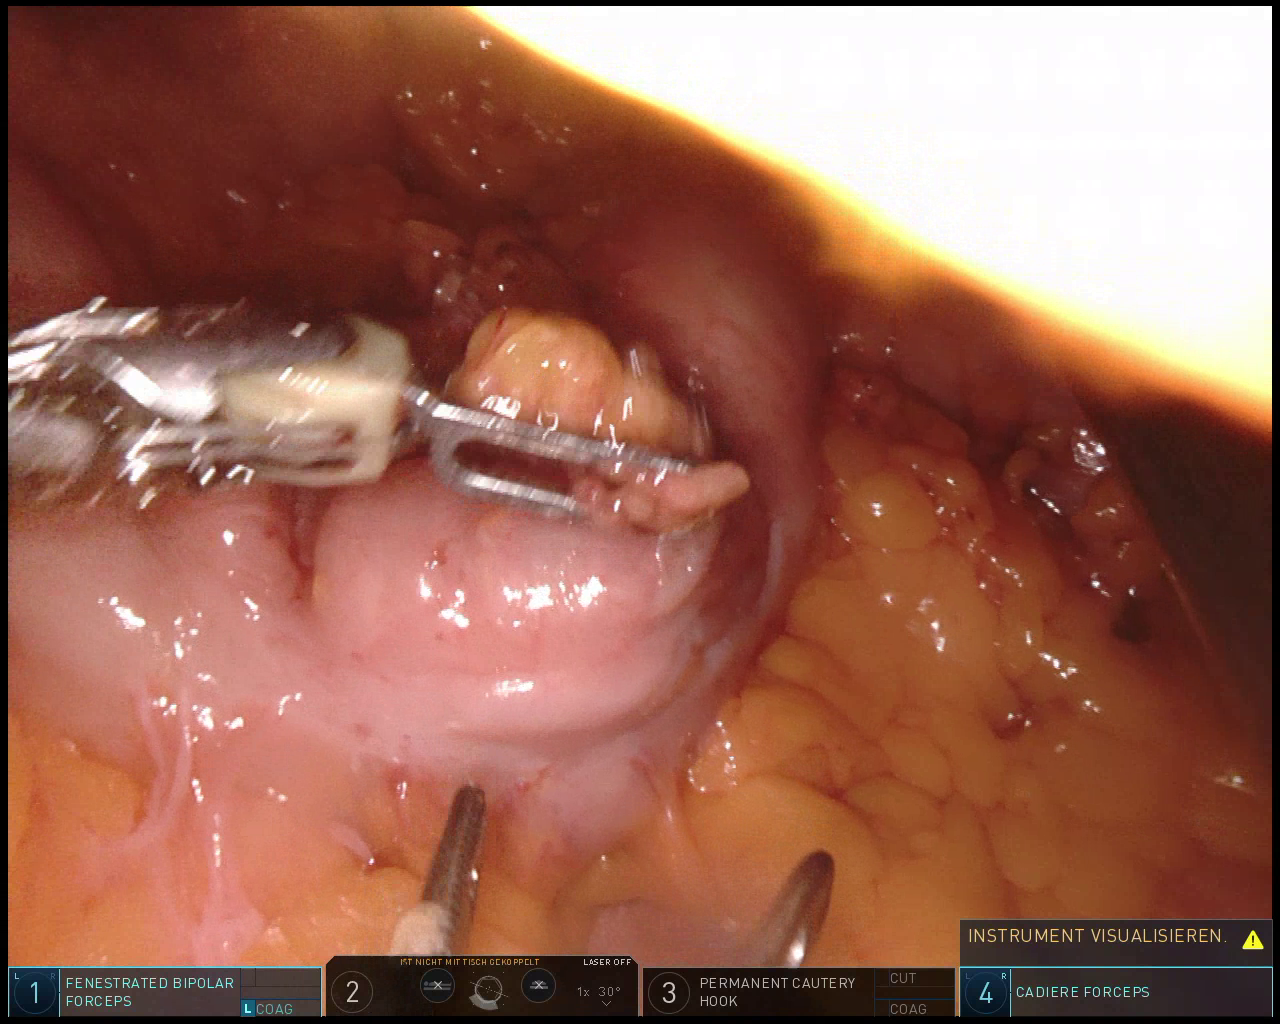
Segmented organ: colon
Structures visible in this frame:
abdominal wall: no
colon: yes
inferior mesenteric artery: no
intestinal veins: no
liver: no
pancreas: no
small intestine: no
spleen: no
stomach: no
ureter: no
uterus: no
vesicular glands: no